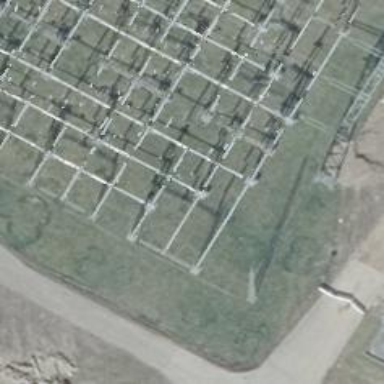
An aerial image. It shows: Power line with three cables configured as busbar.